Question: I'm working on one large site and currently all radio buttons look like this:

In my View I have this code:
'''
@Html.RadioButton("new", "new", false, new { @onclick = "New()", @id = "new", @class="radio-button" }) Some Text
'''
And CSS for radio button:
'''
.radio-button label {
width:5px;
}
'''
That width doesn't change anything. How can I remove all that space around radio button and have text near radio button? I was looking in that generated CSS Site.css but I can't find where it's defined to be like that.
Thank you!
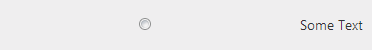
Answer: Are you definig input width in somewhere else? Its not semantical ,but try
'''
margin:0;
padding:0;
width:5px!important;
'''
If it works, try to "inspect element" with Developer Tools(chrome) to see if it hav any inheritance